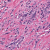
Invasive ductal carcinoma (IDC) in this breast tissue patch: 1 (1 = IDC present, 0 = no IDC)